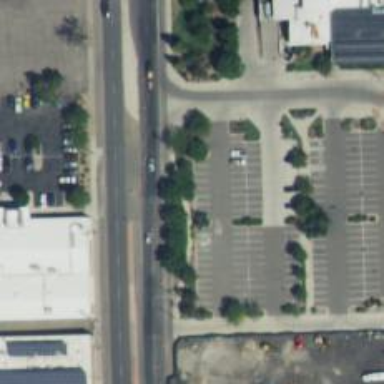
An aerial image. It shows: Parking space.